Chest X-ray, PA view. Patient: 59 years old, sex M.
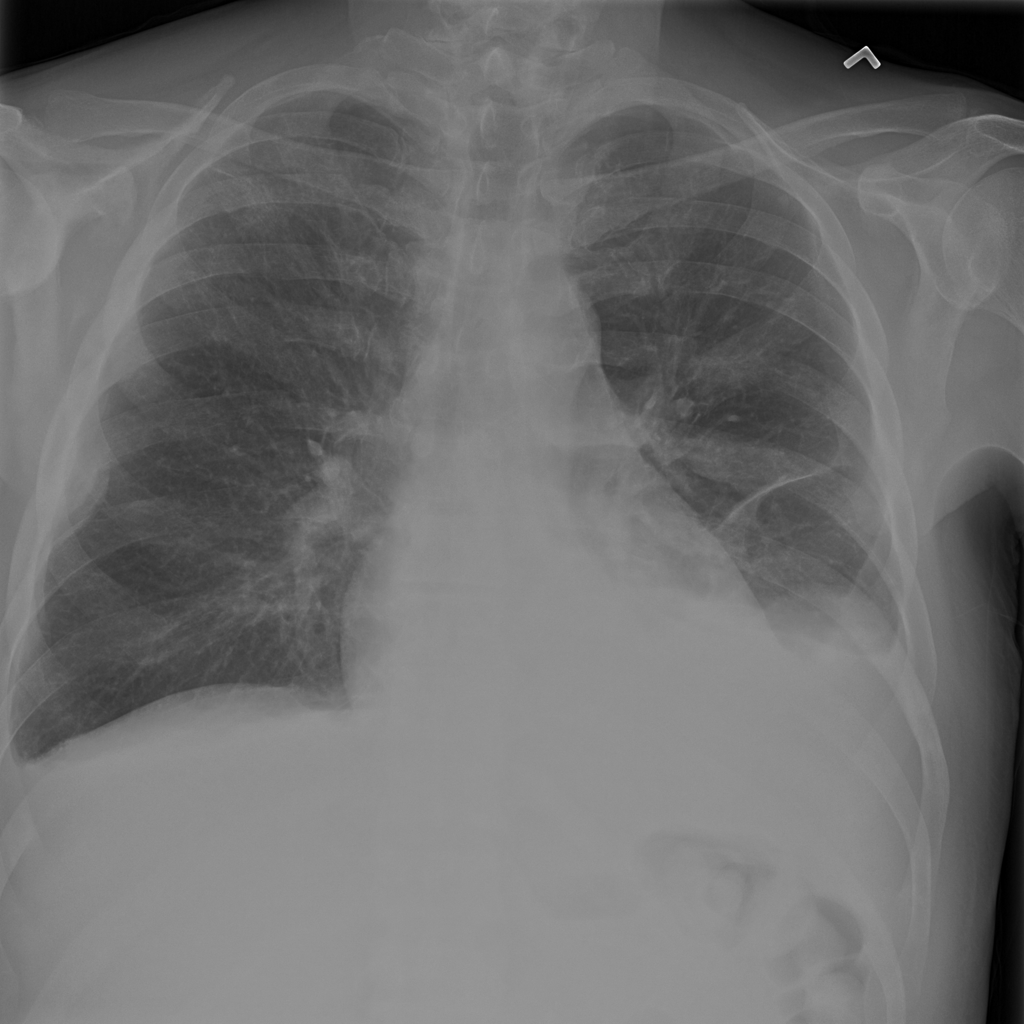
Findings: Effusion